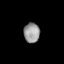
Tissue: skin
Cell type: Fibroblasts
Senescence score: 0.8116
Nuclear area (px): 310
Mean DAPI intensity: 151.248